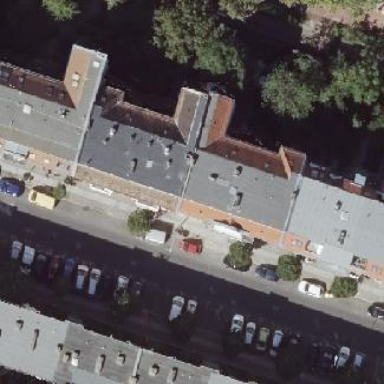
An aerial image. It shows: Saltbox-roofed apartment building.